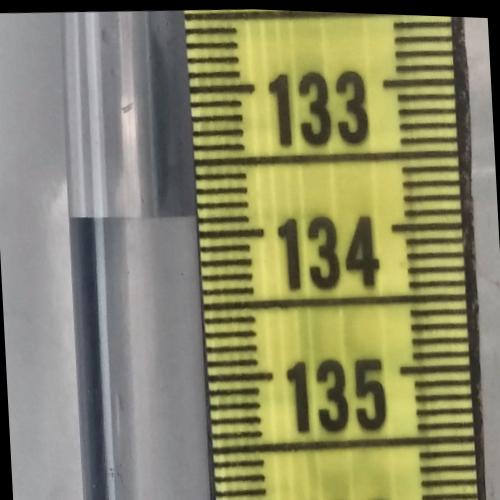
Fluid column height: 133.9 cm